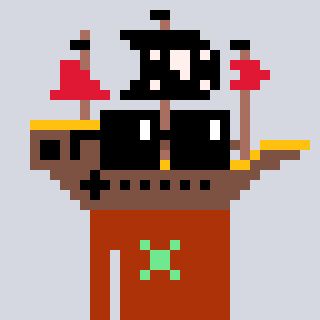
a pixel art character with square black sunglasses, a pirateship-shaped head and a hotbrown-colored body on a cool background